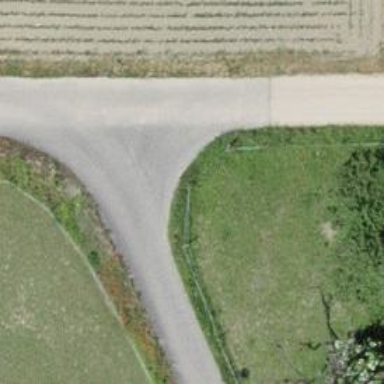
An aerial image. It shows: Unpaved driveway serving as service road.